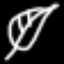
Label: leaf